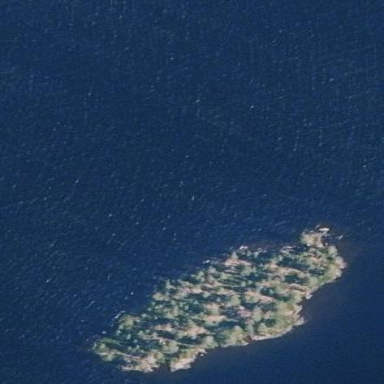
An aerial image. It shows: Islet.